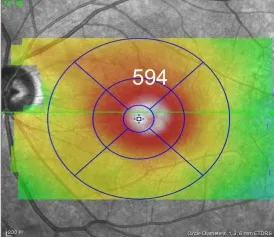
Fundus examination of both eyes at the initial consultation. Scans showed the cystoid edema with a foveal thickness of 485 microm on the right and 596 microm on the left.
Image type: radiology (spect)